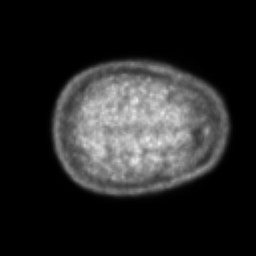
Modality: PET
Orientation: axial
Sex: female
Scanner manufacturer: ge